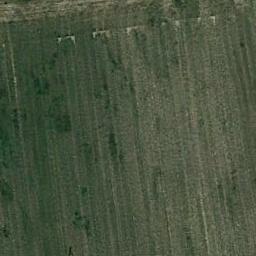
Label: meadow